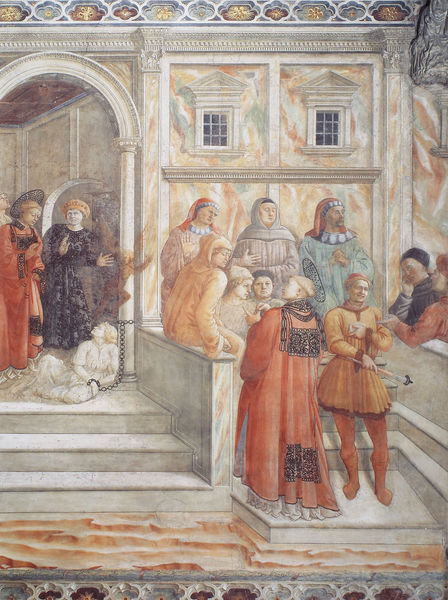
Titel: Ausmalung der Chorkapelle des Doms S. Stefano in Prato
Künstler: Filippino Lippi
Standort: Prato, Dom S. Stefano, Chorkapelle (EU - I - Toskana)
Schlagwörter: mann, frauen, menschen, ausschnitt, fenster, frau, hut, hüte, marmor, männer, säule, gebäude, haus, malerei, ornament, wand, architektur, gitter, kirche, bogen, italien, kette, mauer, rundbogen, treppe, kopftuch, wandgemälde, wandmalerei, stuck, geländer, stufe, stufen, tor, palast, heiligenschein, sklave, gitterfenster, speer, fresko, turban, szepter, bauwerk, prunkvoll, rotes gewand, prachtbau, 1400, nmönch, gefangene in ketten